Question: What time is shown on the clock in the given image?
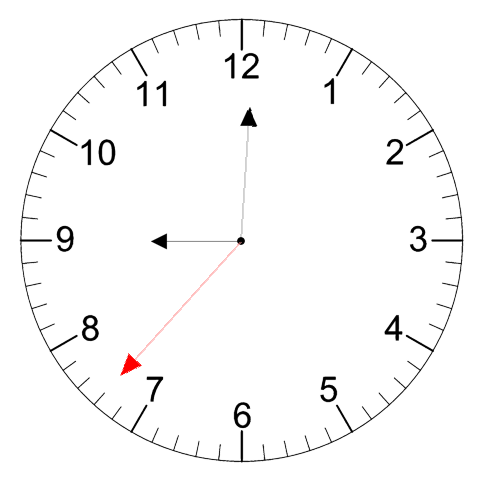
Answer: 09:00:37